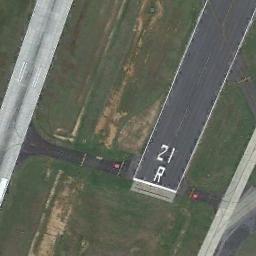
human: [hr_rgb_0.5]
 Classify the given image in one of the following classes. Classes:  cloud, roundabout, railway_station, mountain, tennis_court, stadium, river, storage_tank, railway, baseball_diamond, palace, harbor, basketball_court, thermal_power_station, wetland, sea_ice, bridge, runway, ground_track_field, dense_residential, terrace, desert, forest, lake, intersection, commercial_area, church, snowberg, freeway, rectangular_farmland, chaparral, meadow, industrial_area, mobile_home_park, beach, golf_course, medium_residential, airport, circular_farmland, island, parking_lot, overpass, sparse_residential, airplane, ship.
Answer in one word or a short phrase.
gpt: runway